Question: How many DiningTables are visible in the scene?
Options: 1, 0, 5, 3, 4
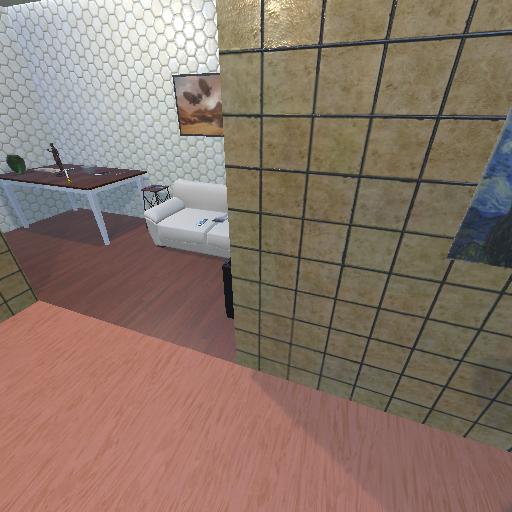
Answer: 1